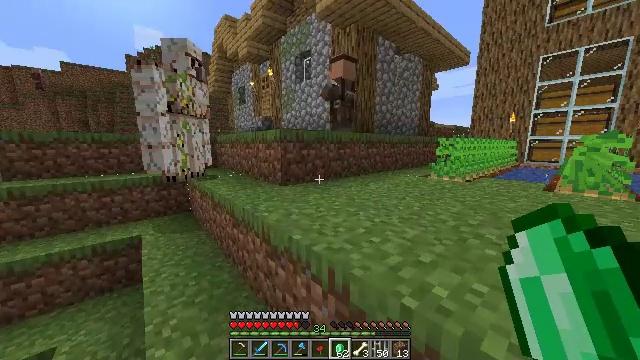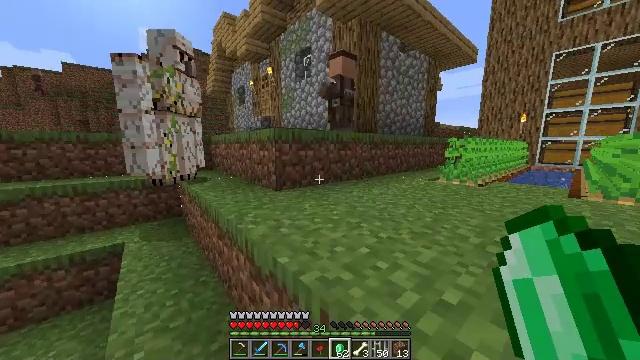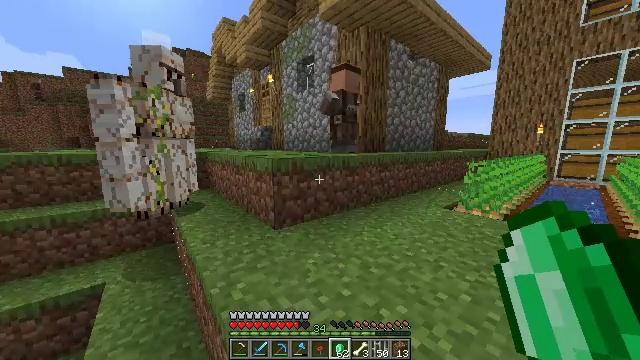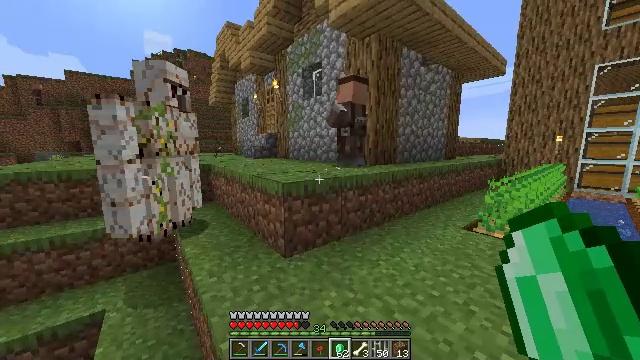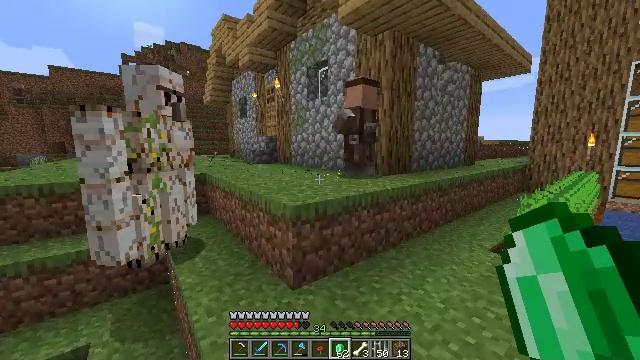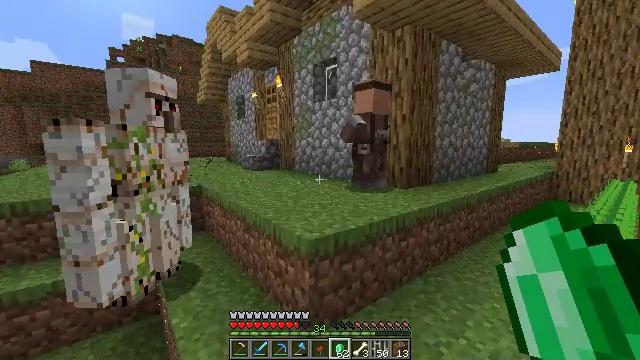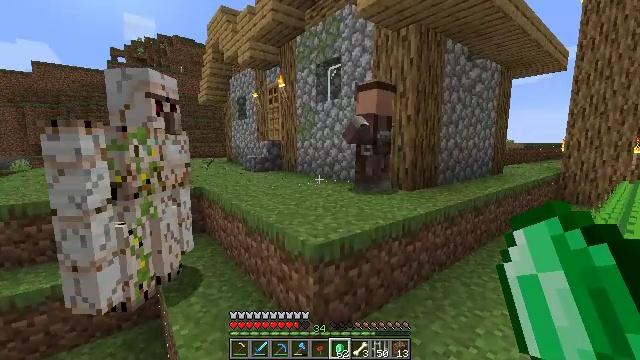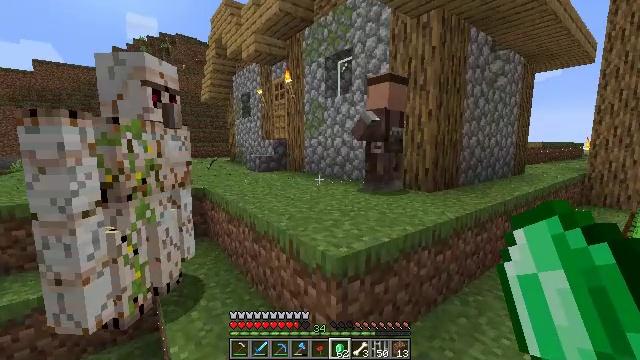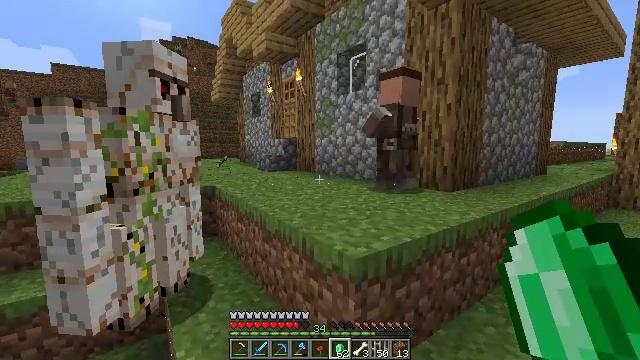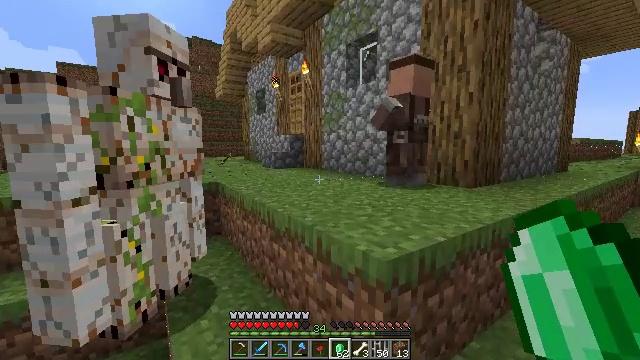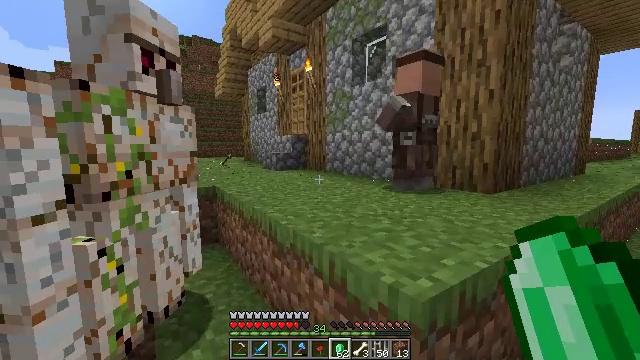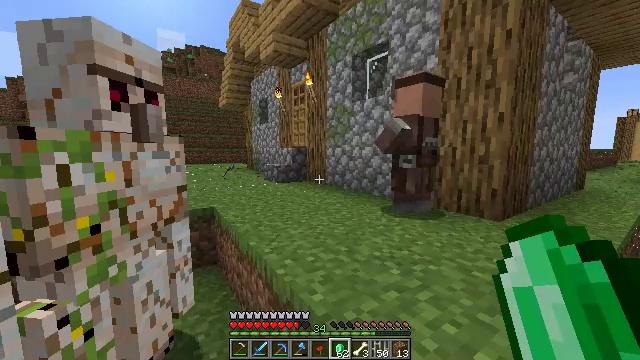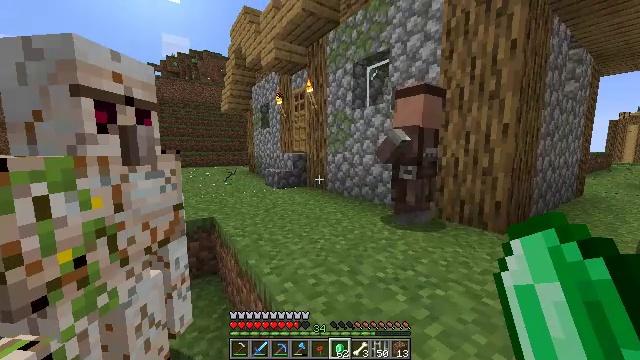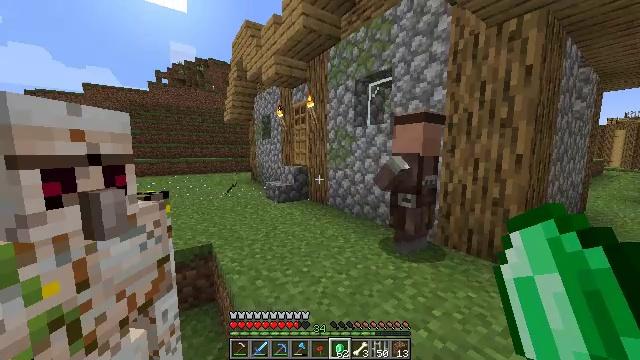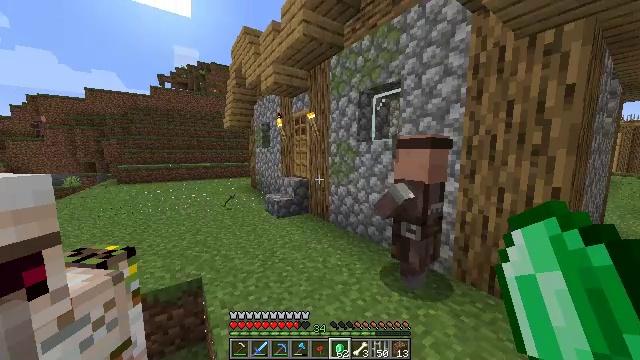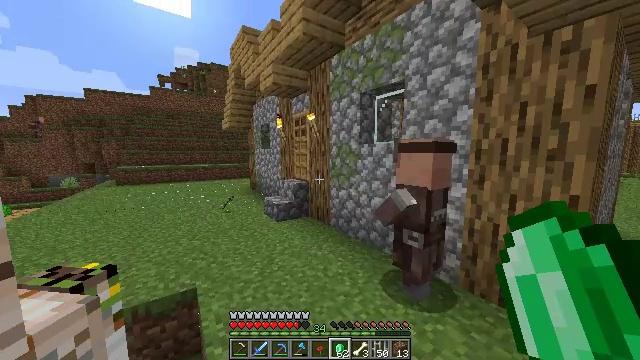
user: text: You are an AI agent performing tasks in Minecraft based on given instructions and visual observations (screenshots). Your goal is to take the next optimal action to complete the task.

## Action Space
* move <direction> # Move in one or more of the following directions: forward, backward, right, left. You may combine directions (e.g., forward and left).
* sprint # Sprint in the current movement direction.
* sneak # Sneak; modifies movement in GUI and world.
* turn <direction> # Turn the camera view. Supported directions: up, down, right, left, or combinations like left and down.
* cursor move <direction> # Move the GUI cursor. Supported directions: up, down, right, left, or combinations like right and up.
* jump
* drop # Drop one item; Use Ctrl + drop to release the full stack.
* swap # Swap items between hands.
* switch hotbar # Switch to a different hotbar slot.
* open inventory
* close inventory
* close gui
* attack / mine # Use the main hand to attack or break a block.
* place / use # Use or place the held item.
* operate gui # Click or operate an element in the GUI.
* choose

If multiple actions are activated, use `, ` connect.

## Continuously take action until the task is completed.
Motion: motion action
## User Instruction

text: Use the crafting table to make a chainmail helmet.
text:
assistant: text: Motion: move forward, sprint, jump
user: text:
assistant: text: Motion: move forward, sprint, jump
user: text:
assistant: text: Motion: move forward, sprint, jump
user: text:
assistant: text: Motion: move forward, jump
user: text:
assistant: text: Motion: move forward, jump
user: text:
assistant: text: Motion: move forward, jump
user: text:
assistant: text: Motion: move forward, jump
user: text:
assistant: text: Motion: move forward, turn left, jump
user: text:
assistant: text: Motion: move forward, jump
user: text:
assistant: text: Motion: move forward, sprint, jump
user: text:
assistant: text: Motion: move forward, sprint, jump
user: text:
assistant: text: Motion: move forward, sprint, jump
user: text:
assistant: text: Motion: move forward, sprint, jump
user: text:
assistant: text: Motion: move forward, jump
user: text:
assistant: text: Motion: move forward, jump
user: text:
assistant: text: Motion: move forward, jump
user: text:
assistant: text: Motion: move forward, jump
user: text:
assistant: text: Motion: move forward, jump
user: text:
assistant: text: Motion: move forward, turn right
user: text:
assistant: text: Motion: move forward, turn right and down
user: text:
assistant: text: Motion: turn right and down
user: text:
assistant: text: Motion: turn right and down
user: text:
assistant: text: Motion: turn right
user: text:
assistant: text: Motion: turn right
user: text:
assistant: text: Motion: turn right
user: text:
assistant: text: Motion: no_op
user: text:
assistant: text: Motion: no_op
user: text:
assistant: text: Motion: no_op
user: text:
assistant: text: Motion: no_op
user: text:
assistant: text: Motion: use / place